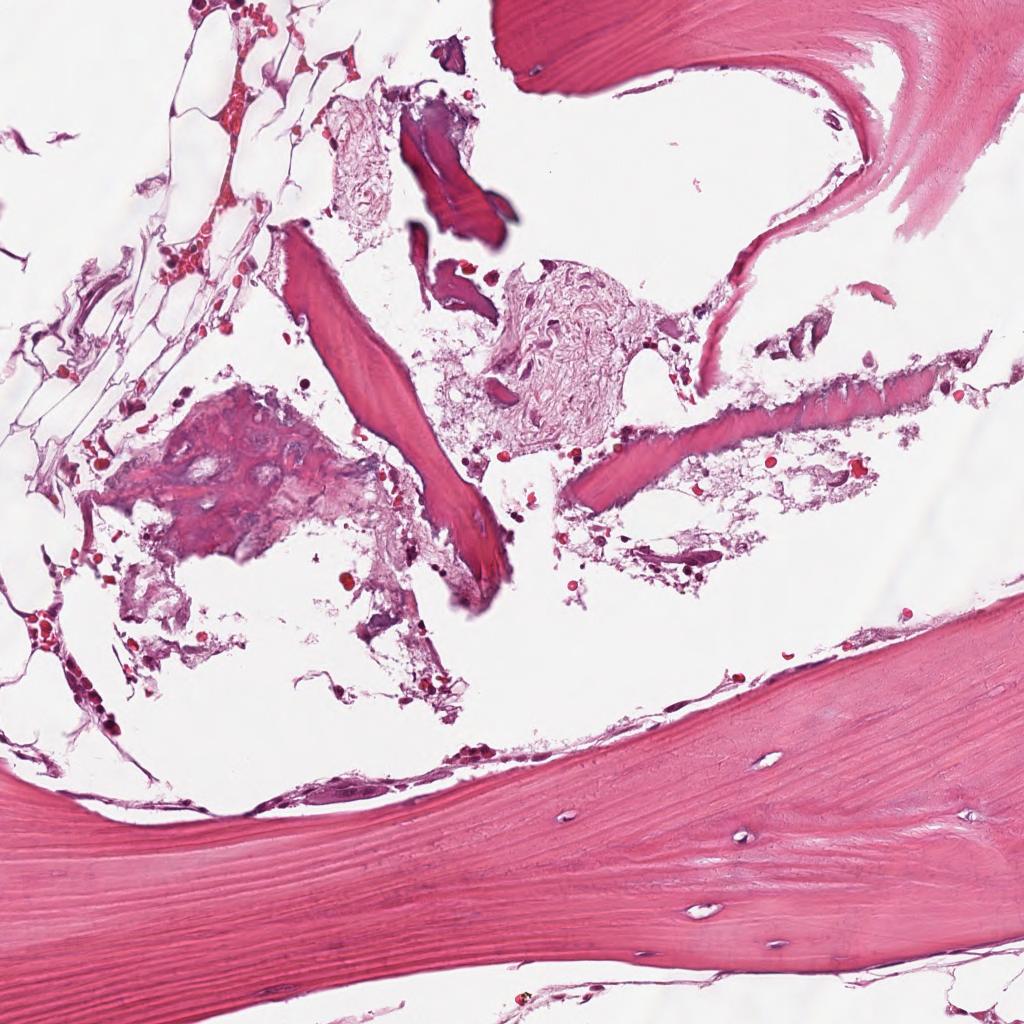
Label: Non-Tumor